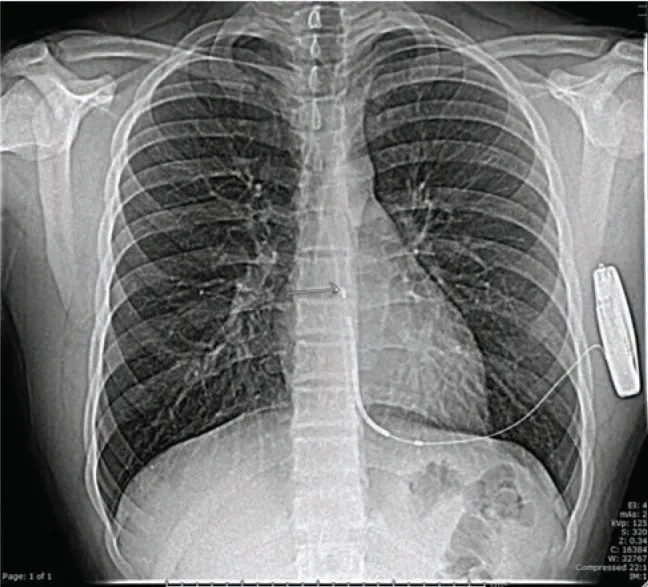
Chest X-ray showing lead migration with displacement of approximately 4.5 cm.
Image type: radiology (x_ray)